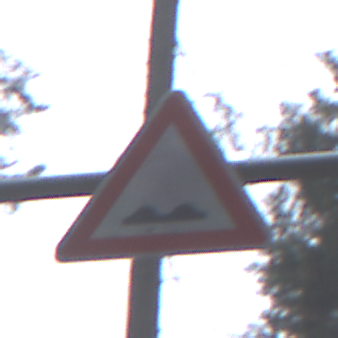
Verkehrszeichen: UnebeneFahrbahn
Umgebung: Outdoor, Nature
Tageszeit: Midday
Wetter: Overcast
Licht: Natural
Jahreszeit: NotSpecified
Kontrast: LowContrast